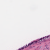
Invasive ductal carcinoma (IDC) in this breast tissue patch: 0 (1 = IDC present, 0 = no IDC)